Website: bh-photo
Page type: receipt
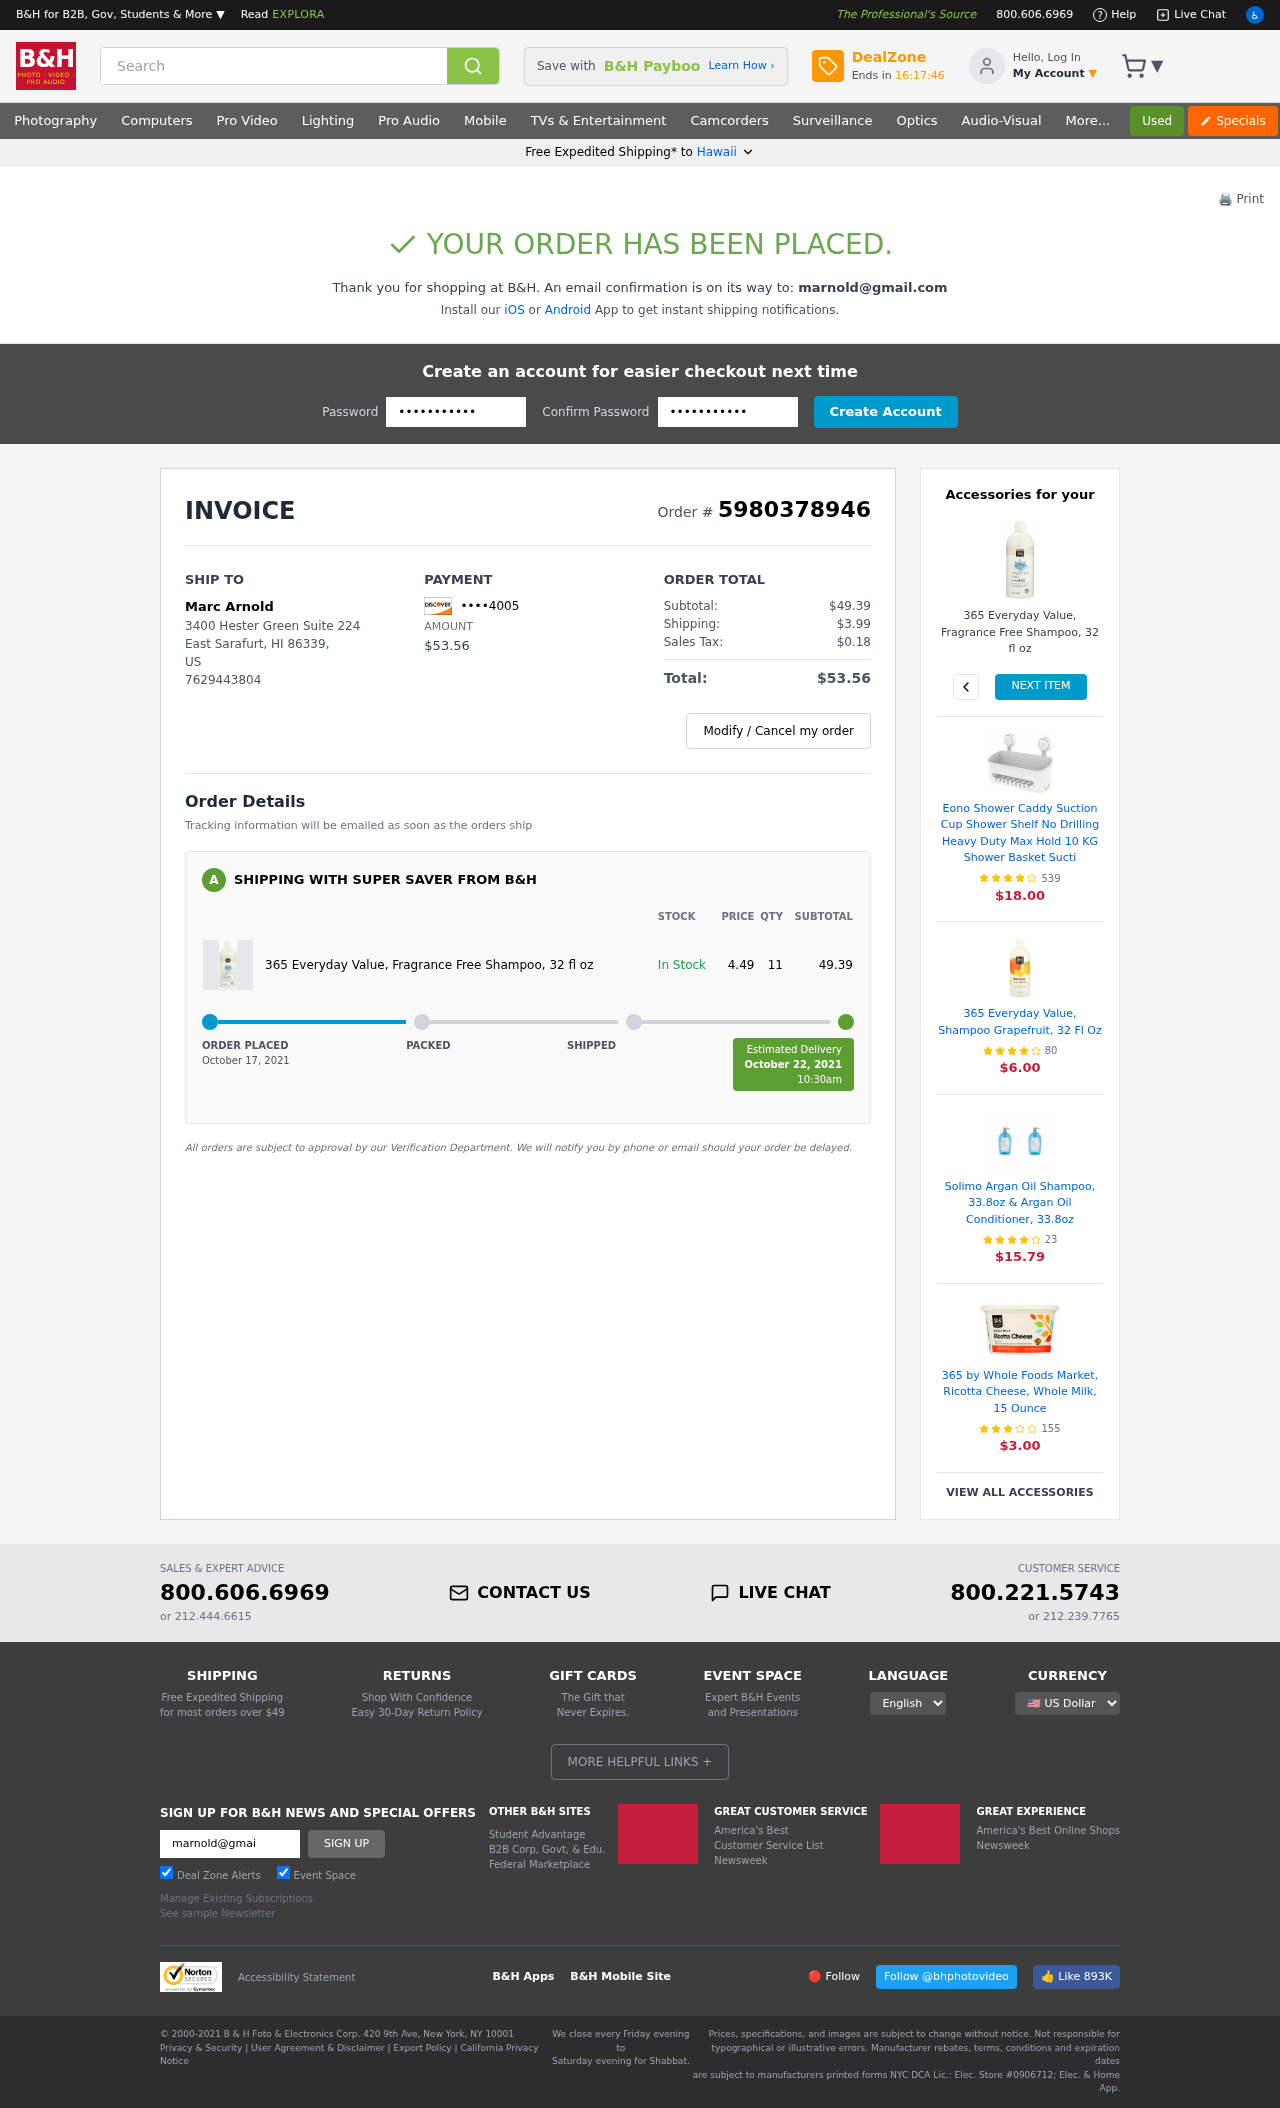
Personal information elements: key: PII_CARD_LAST4
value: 4005
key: PII_CITY
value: East Sarafurt
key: PII_EMAIL
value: marnold@gmail.com
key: PII_FULLNAME
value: Marc Arnold
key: PII_PHONE
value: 7629443804
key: PII_POSTCODE
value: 86339
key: PII_STATE
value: Hawaii
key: PII_STATE_ABBR
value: HI
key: PII_STREET
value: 3400 Hester Green Suite 224
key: PII_COUNTRY_CODE
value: US
Product elements: key: PRODUCT1_NAME
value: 365 Everyday Value, Fragrance Free Shampoo, 32 fl oz
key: PRODUCT1_PRICE
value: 4.49
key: PRODUCT1_QUANTITY
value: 11
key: PRODUCT1_NAME2
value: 365 Everyday Value, Fragrance Free Shampoo, 32 fl oz
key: PRODUCT2_NAME
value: Eono Shower Caddy Suction Cup Shower Shelf No Drilling Heavy Duty Max Hold 10 KG Shower Basket Sucti
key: PRODUCT2_NUM_RATINGS
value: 539
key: PRODUCT2_PRICE
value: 18.00
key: PRODUCT3_NAME
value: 365 Everyday Value, Shampoo Grapefruit, 32 Fl Oz
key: PRODUCT3_NUM_RATINGS
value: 80
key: PRODUCT3_PRICE
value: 6.00
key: PRODUCT4_NAME
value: Solimo Argan Oil Shampoo, 33.8oz & Argan Oil Conditioner, 33.8oz
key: PRODUCT4_NUM_RATINGS
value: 23
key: PRODUCT4_PRICE
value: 15.79
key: PRODUCT5_NAME
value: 365 by Whole Foods Market, Ricotta Cheese, Whole Milk, 15 Ounce
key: PRODUCT5_NUM_RATINGS
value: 155
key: PRODUCT5_PRICE
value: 3.00
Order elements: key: ORDER_ID
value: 5980378946
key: ORDER_TOTAL
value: $53.56
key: ORDER_SUBTOTAL
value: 49.39
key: ORDER_SUBTOTAL
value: $49.39
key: ORDER_SHIPPING_COST
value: $3.99
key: ORDER_TAX
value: $0.18
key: ORDER_DATE
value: October 17, 2021
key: ORDER_DELIVERY_DATE
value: October 22, 2021
Search elements: key: HEADER_SEARCH
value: Search